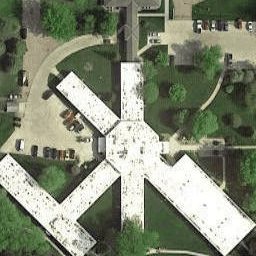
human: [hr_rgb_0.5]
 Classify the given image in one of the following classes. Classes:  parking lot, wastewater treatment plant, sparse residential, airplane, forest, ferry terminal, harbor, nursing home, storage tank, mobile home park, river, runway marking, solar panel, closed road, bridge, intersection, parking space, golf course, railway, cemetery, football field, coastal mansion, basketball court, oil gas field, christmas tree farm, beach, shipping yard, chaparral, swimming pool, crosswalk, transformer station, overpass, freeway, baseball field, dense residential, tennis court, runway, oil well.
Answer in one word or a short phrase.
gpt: nursing home